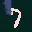
Label: 7